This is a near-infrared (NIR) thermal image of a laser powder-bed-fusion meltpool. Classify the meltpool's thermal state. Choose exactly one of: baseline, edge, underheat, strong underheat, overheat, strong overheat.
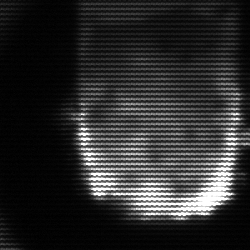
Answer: baseline